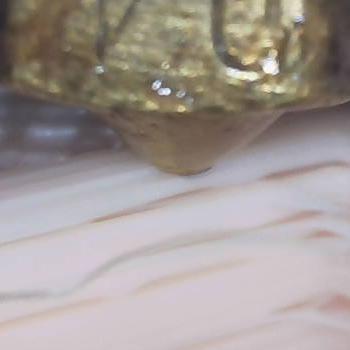
Flow rate: 70%